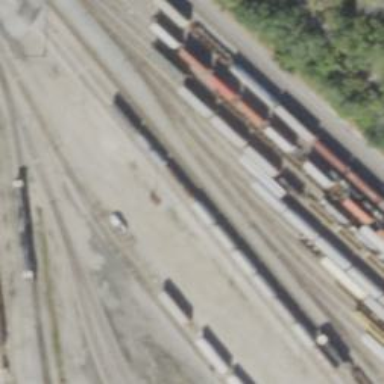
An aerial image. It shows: Railway yard in service.